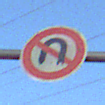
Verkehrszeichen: VerbotWenden
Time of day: Dawn
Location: Outdoor (Nature)
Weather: Clear
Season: NotSpecified
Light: Natural